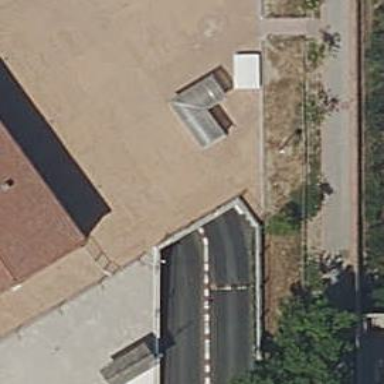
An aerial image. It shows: Parking entrance.